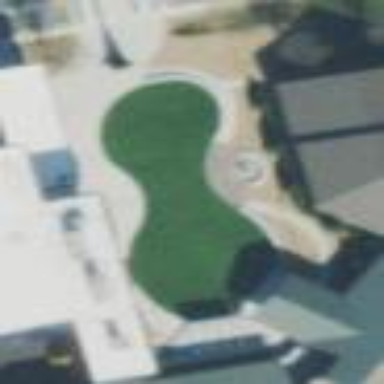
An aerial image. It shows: Courtyard created by human intervention.